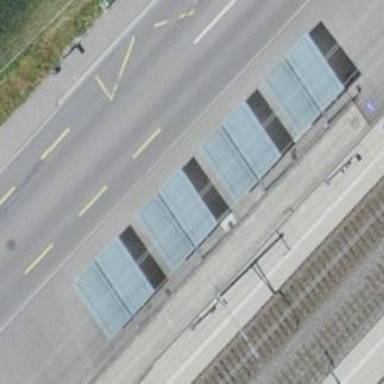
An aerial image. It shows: Bicycle parking area with stands.